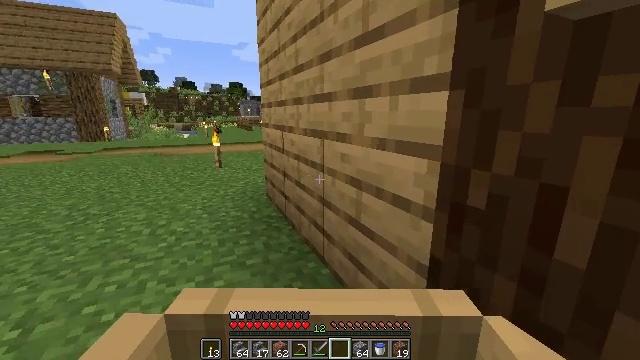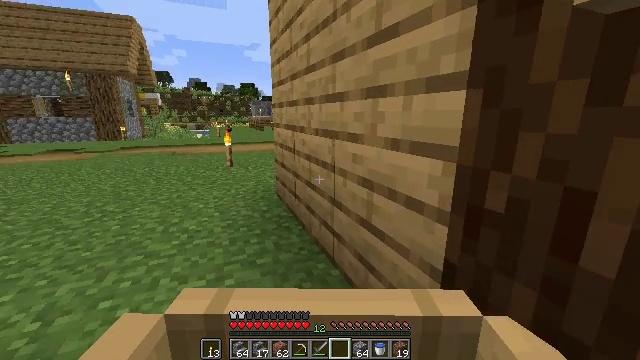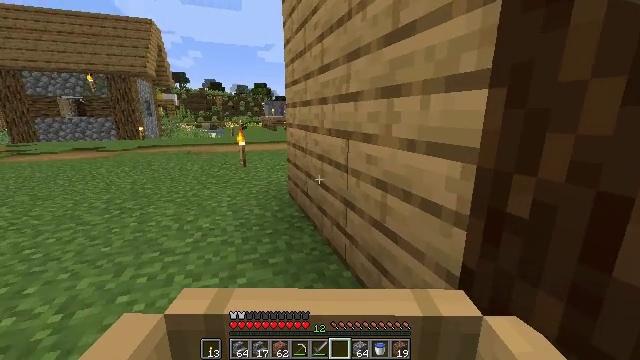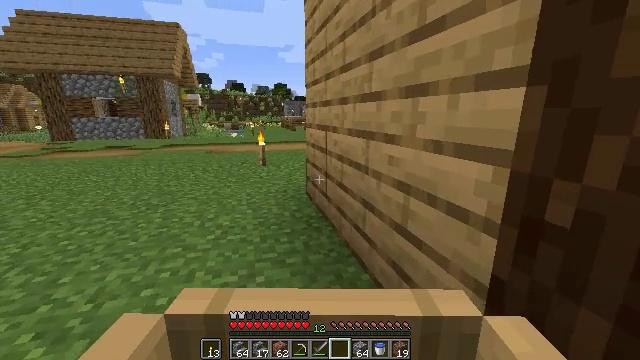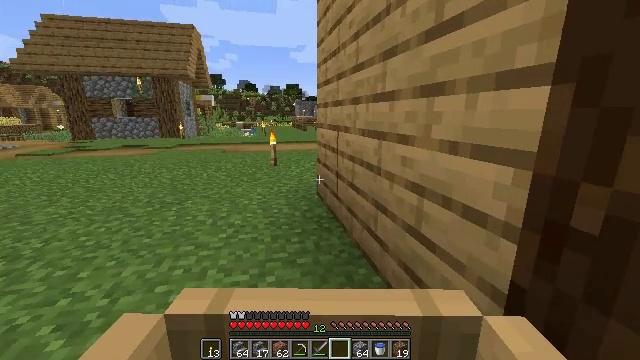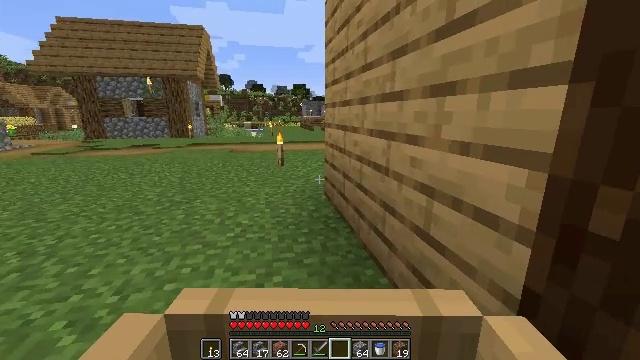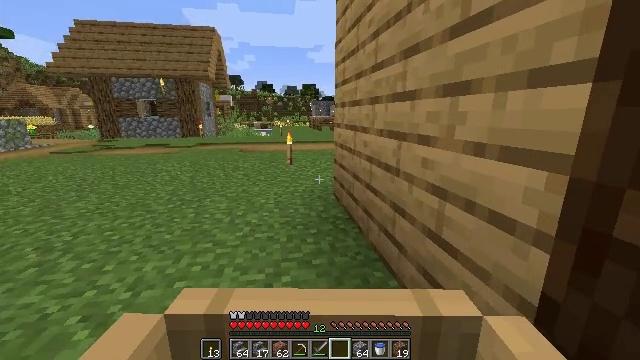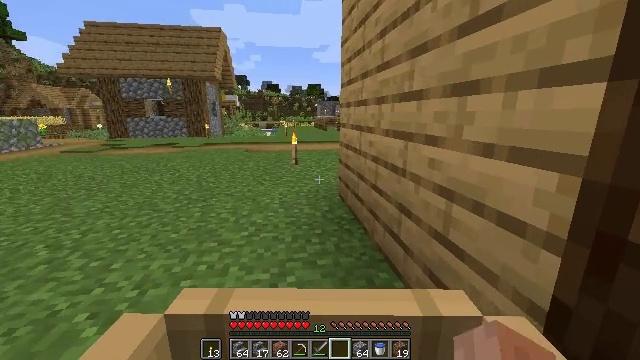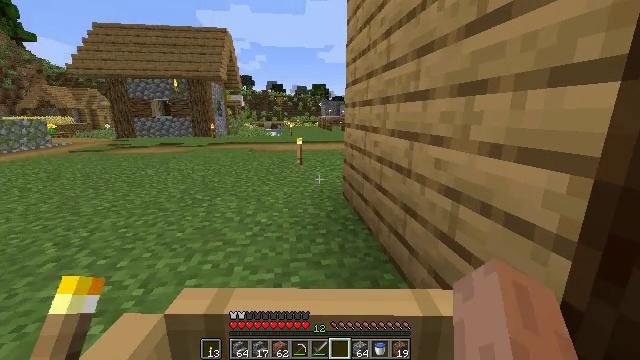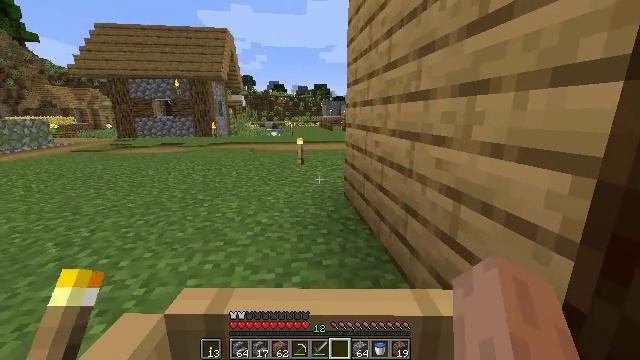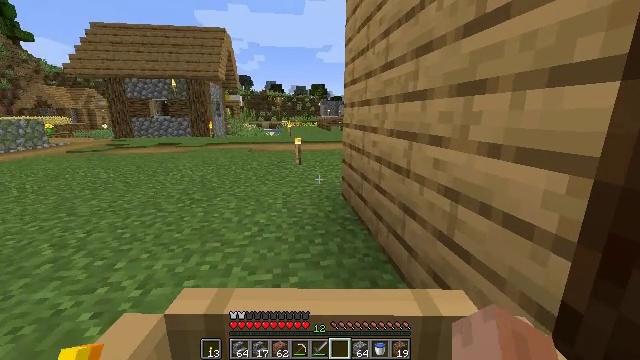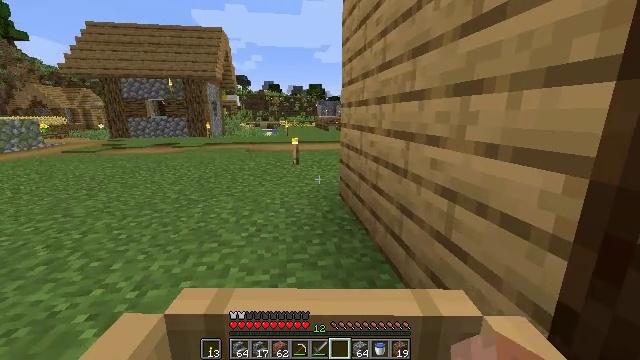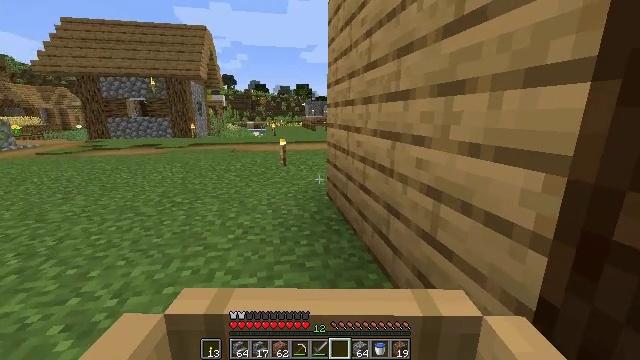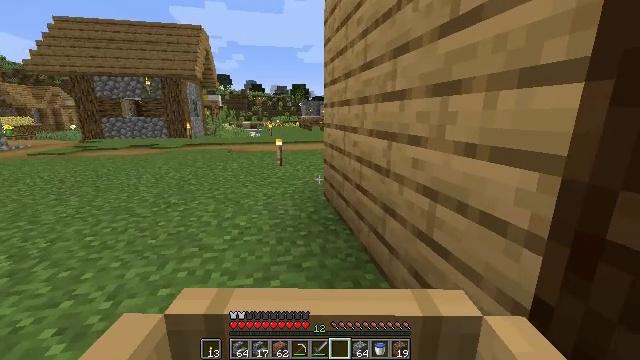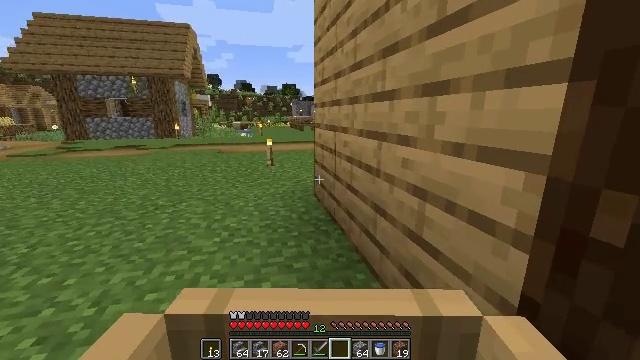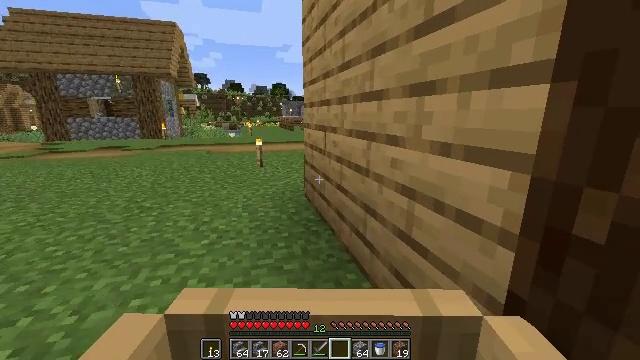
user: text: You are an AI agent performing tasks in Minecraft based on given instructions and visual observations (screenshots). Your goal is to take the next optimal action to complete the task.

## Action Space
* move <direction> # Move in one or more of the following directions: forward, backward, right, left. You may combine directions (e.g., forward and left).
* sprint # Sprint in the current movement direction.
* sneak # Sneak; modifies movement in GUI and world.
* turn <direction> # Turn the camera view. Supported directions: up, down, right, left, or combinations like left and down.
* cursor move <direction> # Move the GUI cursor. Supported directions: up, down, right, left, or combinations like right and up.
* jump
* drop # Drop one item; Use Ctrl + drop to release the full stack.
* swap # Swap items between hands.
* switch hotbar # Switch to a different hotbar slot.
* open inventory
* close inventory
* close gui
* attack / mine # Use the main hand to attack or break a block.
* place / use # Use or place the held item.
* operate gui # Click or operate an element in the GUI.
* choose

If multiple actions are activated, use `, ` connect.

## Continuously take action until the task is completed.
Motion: motion action
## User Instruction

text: Gather the iron door by mining it.
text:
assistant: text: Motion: move left
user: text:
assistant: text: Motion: move left
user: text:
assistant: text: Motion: move left
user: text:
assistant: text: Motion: move left
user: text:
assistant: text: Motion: no_op
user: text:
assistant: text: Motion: no_op
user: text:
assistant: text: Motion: no_op
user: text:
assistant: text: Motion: no_op
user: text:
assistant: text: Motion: move right
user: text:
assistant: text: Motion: move right
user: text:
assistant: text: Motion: move right
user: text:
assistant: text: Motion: move right
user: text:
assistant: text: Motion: move right
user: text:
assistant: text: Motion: move right
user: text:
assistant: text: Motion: move right
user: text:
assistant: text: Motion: move right
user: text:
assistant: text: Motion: move right, turn right
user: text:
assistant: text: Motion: move right, turn right
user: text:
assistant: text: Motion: move right, turn right
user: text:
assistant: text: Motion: move right, turn right
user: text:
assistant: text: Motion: move right, turn right
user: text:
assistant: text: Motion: move right, turn right
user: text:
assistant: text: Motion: move right, turn right
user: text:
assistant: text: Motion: move right, turn right
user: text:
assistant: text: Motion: move right, turn right
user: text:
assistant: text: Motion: move right
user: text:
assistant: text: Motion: move right
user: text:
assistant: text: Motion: move right
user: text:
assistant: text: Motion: move right
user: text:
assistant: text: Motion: move right